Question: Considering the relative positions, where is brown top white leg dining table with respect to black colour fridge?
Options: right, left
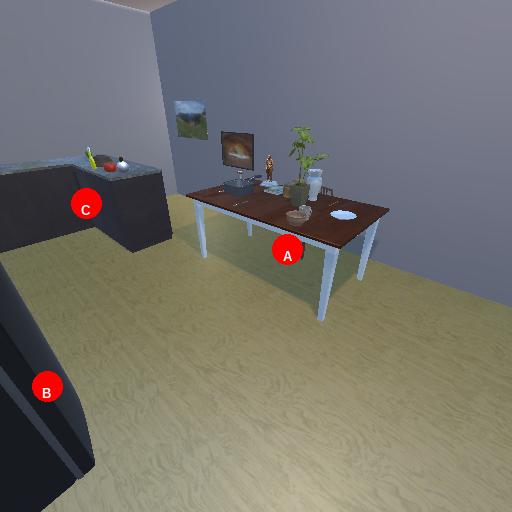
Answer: right